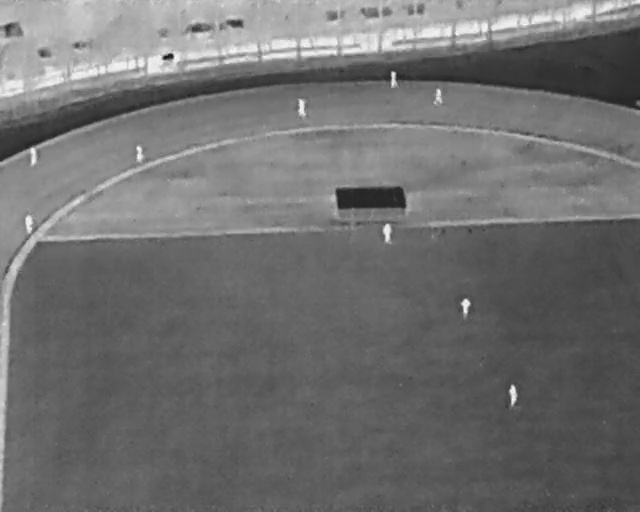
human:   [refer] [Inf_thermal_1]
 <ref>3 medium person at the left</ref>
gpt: <box>[[3, 29, 6, 31, 2], [20, 29, 23, 30, 2], [3, 42, 6, 44, 2]]</box>

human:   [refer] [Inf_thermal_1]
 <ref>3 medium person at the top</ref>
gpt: <box>[[66, 17, 69, 19, 2], [60, 14, 63, 16, 2], [45, 20, 48, 22, 2]]</box>